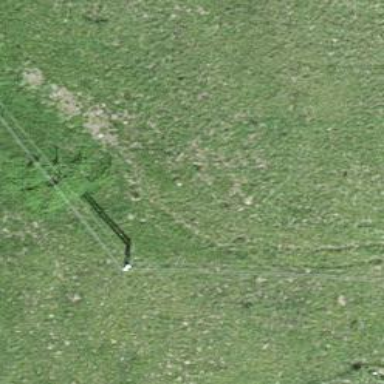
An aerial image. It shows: Minor power line.